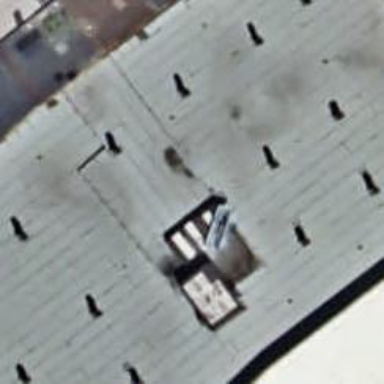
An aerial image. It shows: Part of building.